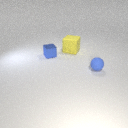
small blue rubber sphere to the right of small blue metal cube